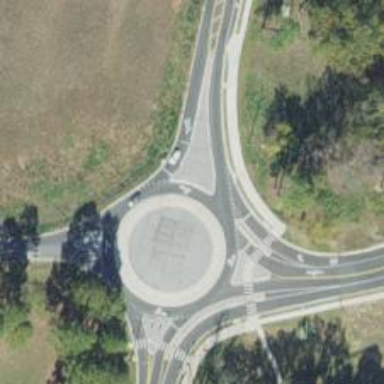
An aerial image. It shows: Secondary road around roundabout.